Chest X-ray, PA view. Patient: 17 years old, sex M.
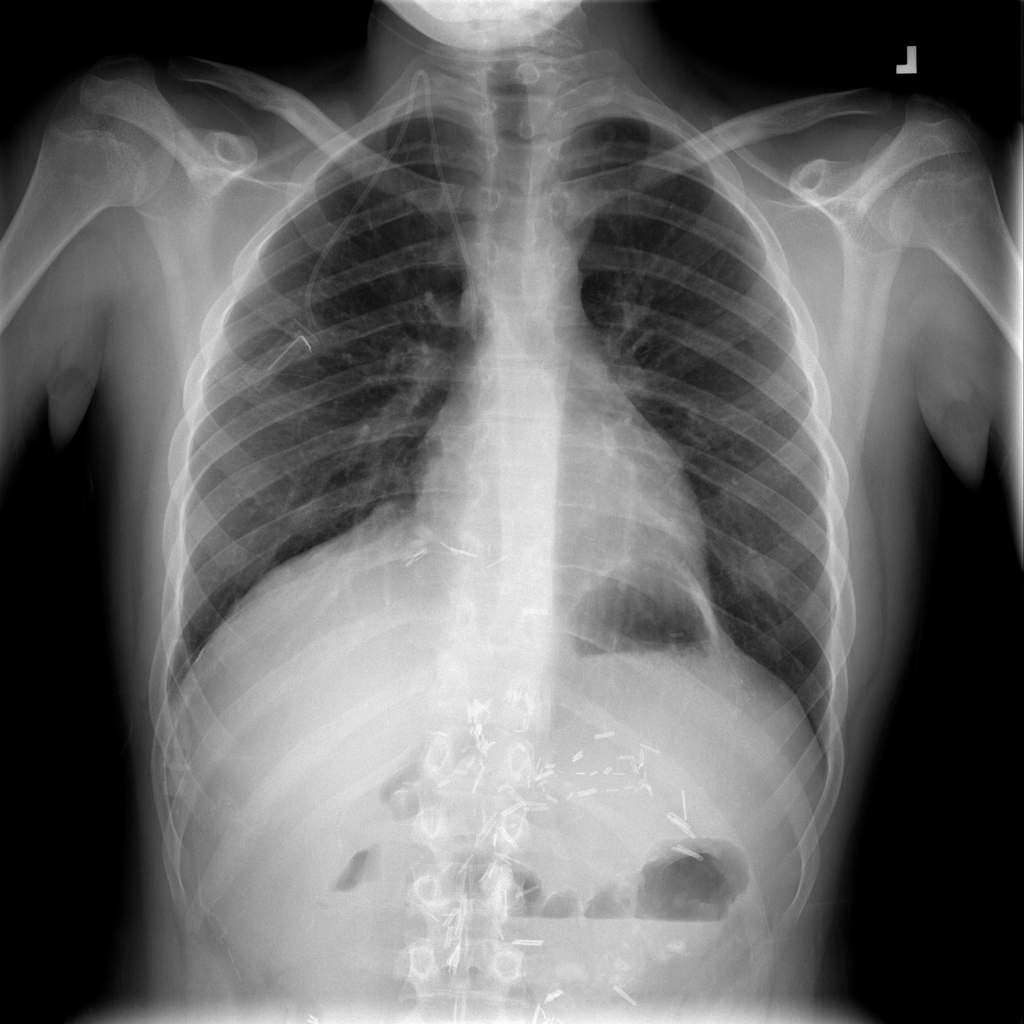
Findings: No Finding